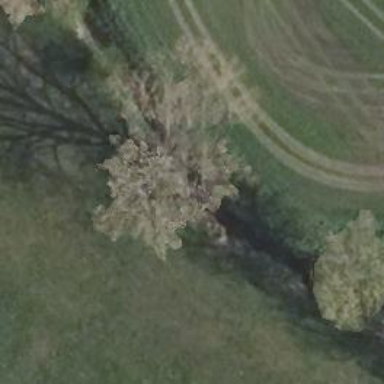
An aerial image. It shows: Deciduous broadleaved tree.